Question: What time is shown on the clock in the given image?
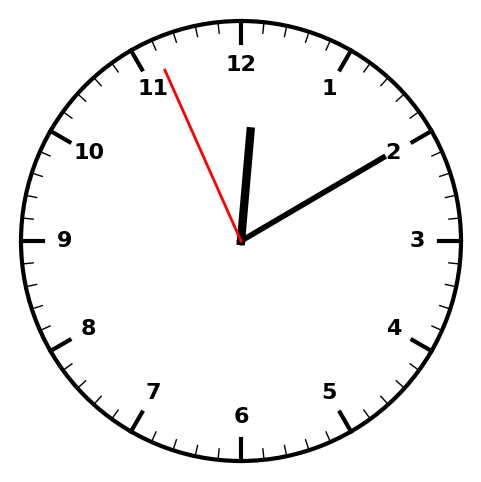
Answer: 12:09:56